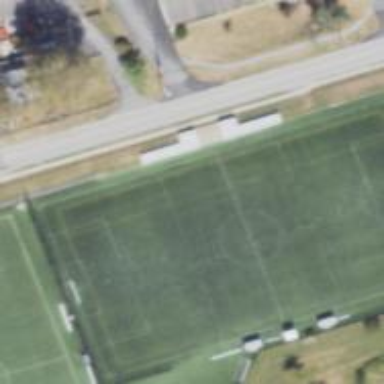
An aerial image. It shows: Soccer pitch for leisureland activities.